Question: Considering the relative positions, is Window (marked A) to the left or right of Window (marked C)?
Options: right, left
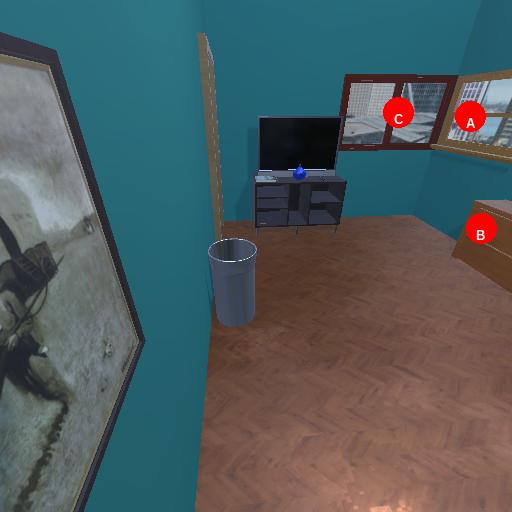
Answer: right